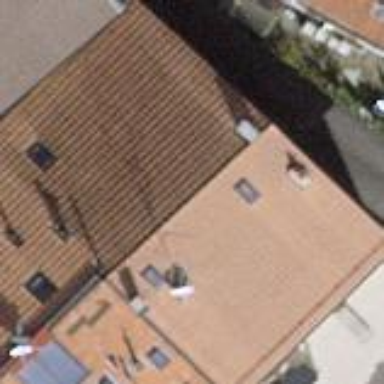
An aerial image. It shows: House with red roof.